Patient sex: F
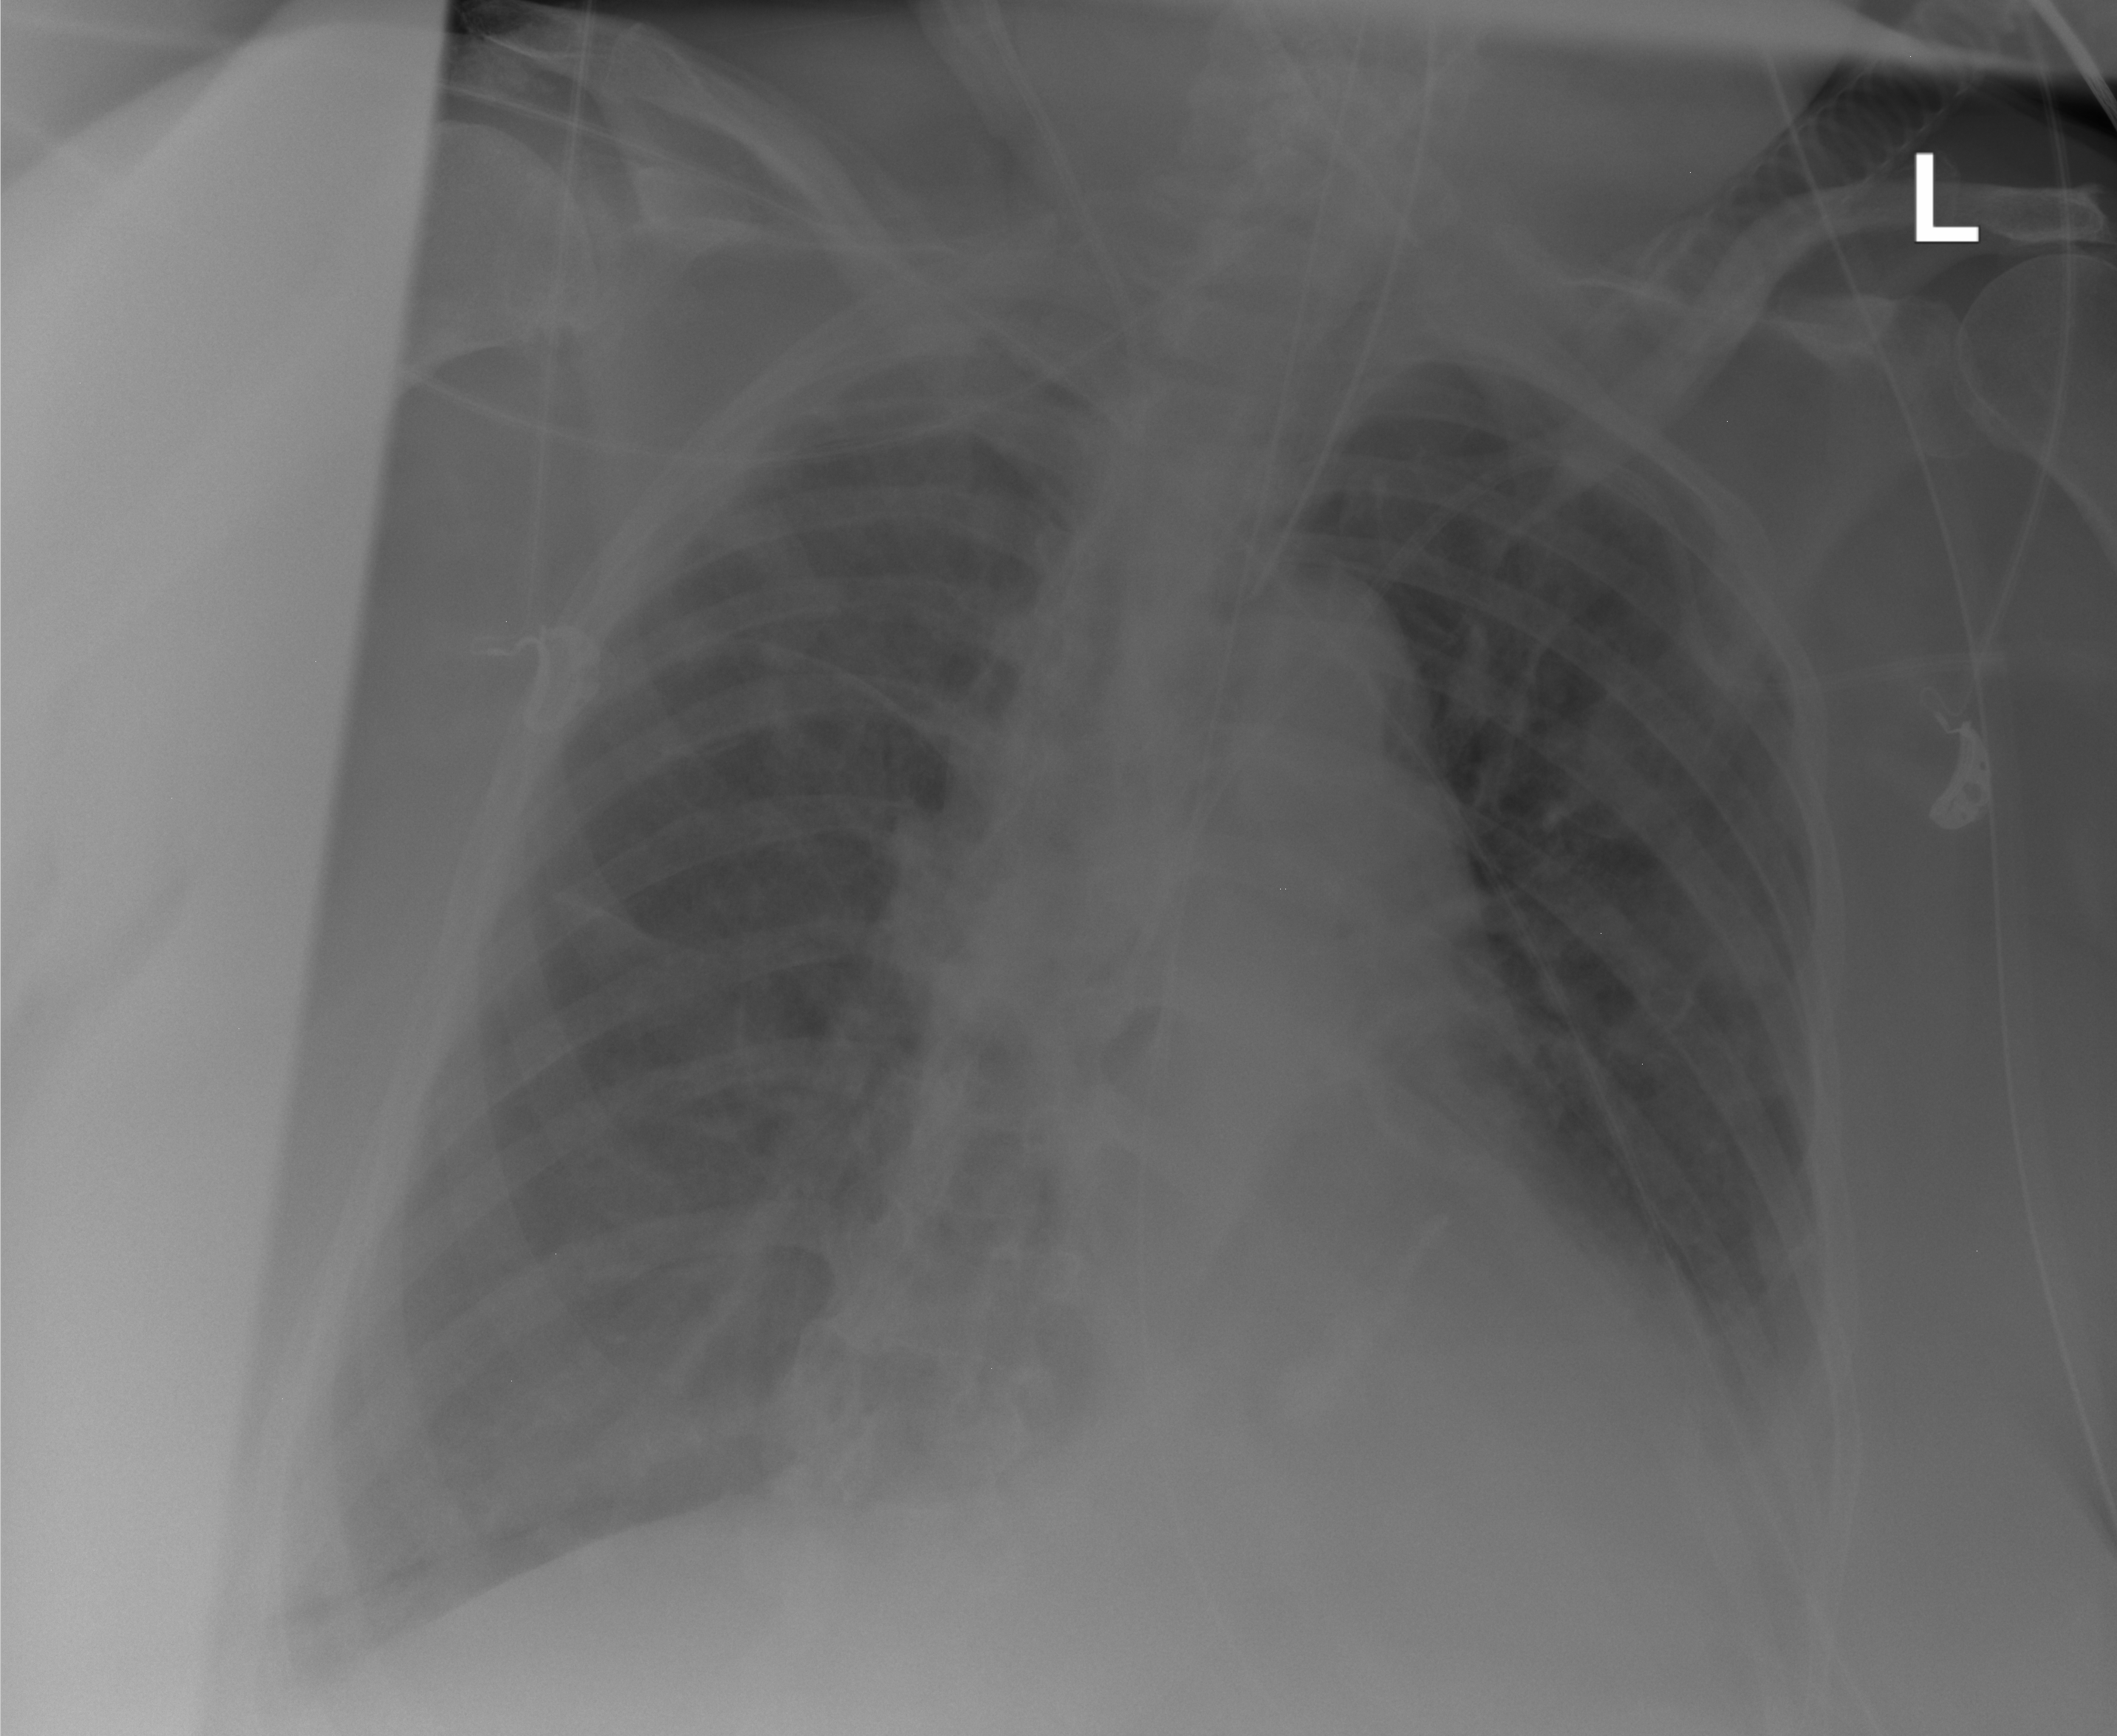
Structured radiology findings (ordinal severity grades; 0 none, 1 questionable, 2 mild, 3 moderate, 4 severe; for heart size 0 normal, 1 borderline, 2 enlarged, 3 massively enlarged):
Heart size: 2
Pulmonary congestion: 2
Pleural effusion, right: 1
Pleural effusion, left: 2
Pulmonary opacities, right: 2
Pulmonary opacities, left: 3
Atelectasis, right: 2
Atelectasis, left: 2